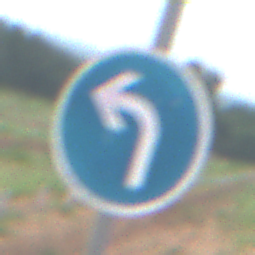
Verkehrszeichen: VorgeschriebeneFahrtrichtungLinks
Umgebung: Outdoor, Nature
Tageszeit: SunriseSunset
Wetter: PartlyCloudy
Licht: Natural
Jahreszeit: NotSpecified
Kontrast: LowContrast